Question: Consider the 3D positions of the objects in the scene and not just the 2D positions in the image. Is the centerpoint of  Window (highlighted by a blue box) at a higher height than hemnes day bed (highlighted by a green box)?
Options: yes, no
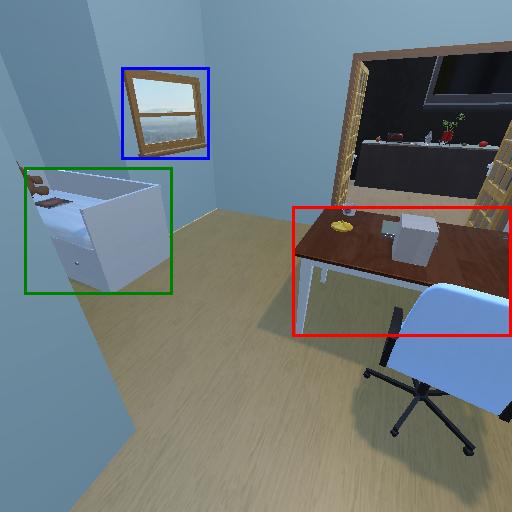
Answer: yes